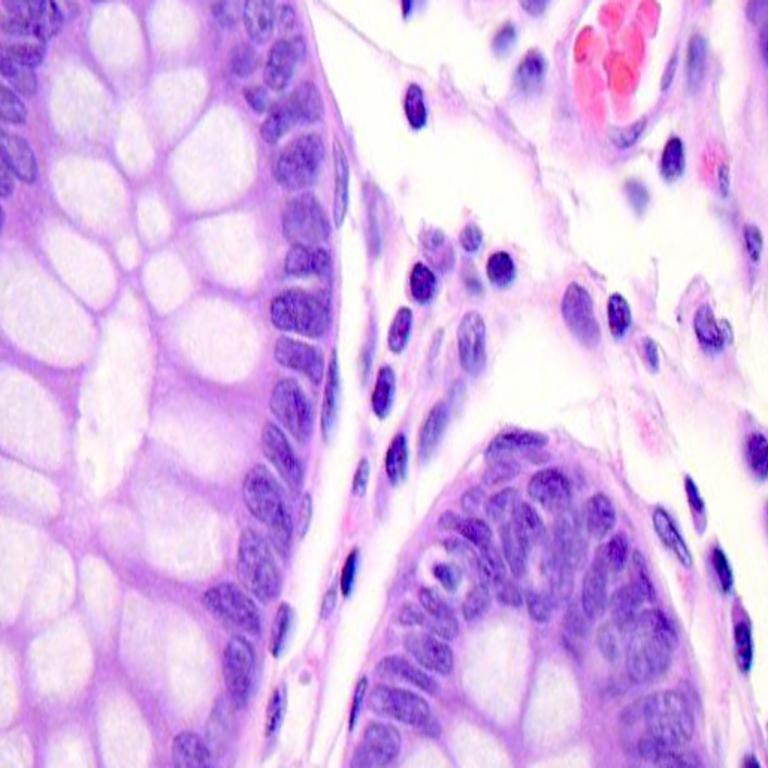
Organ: colon
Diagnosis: benign